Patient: sex M, age 52
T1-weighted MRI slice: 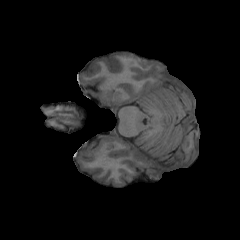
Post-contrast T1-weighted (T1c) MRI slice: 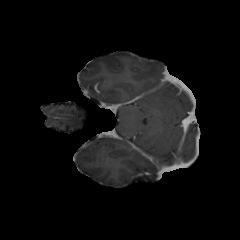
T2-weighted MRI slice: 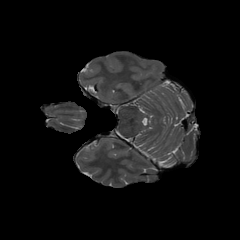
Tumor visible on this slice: no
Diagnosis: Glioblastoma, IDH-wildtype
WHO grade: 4